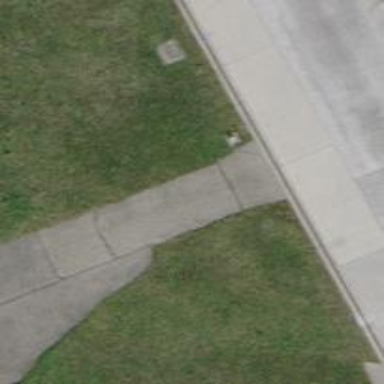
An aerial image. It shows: Driveway with excellent grade track.